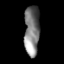
Tissue: lung
Cell type: Others
Senescence score: 0.2362
Nuclear area (px): 746
Mean DAPI intensity: 126.025